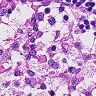
Metastatic tissue present: no